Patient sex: F
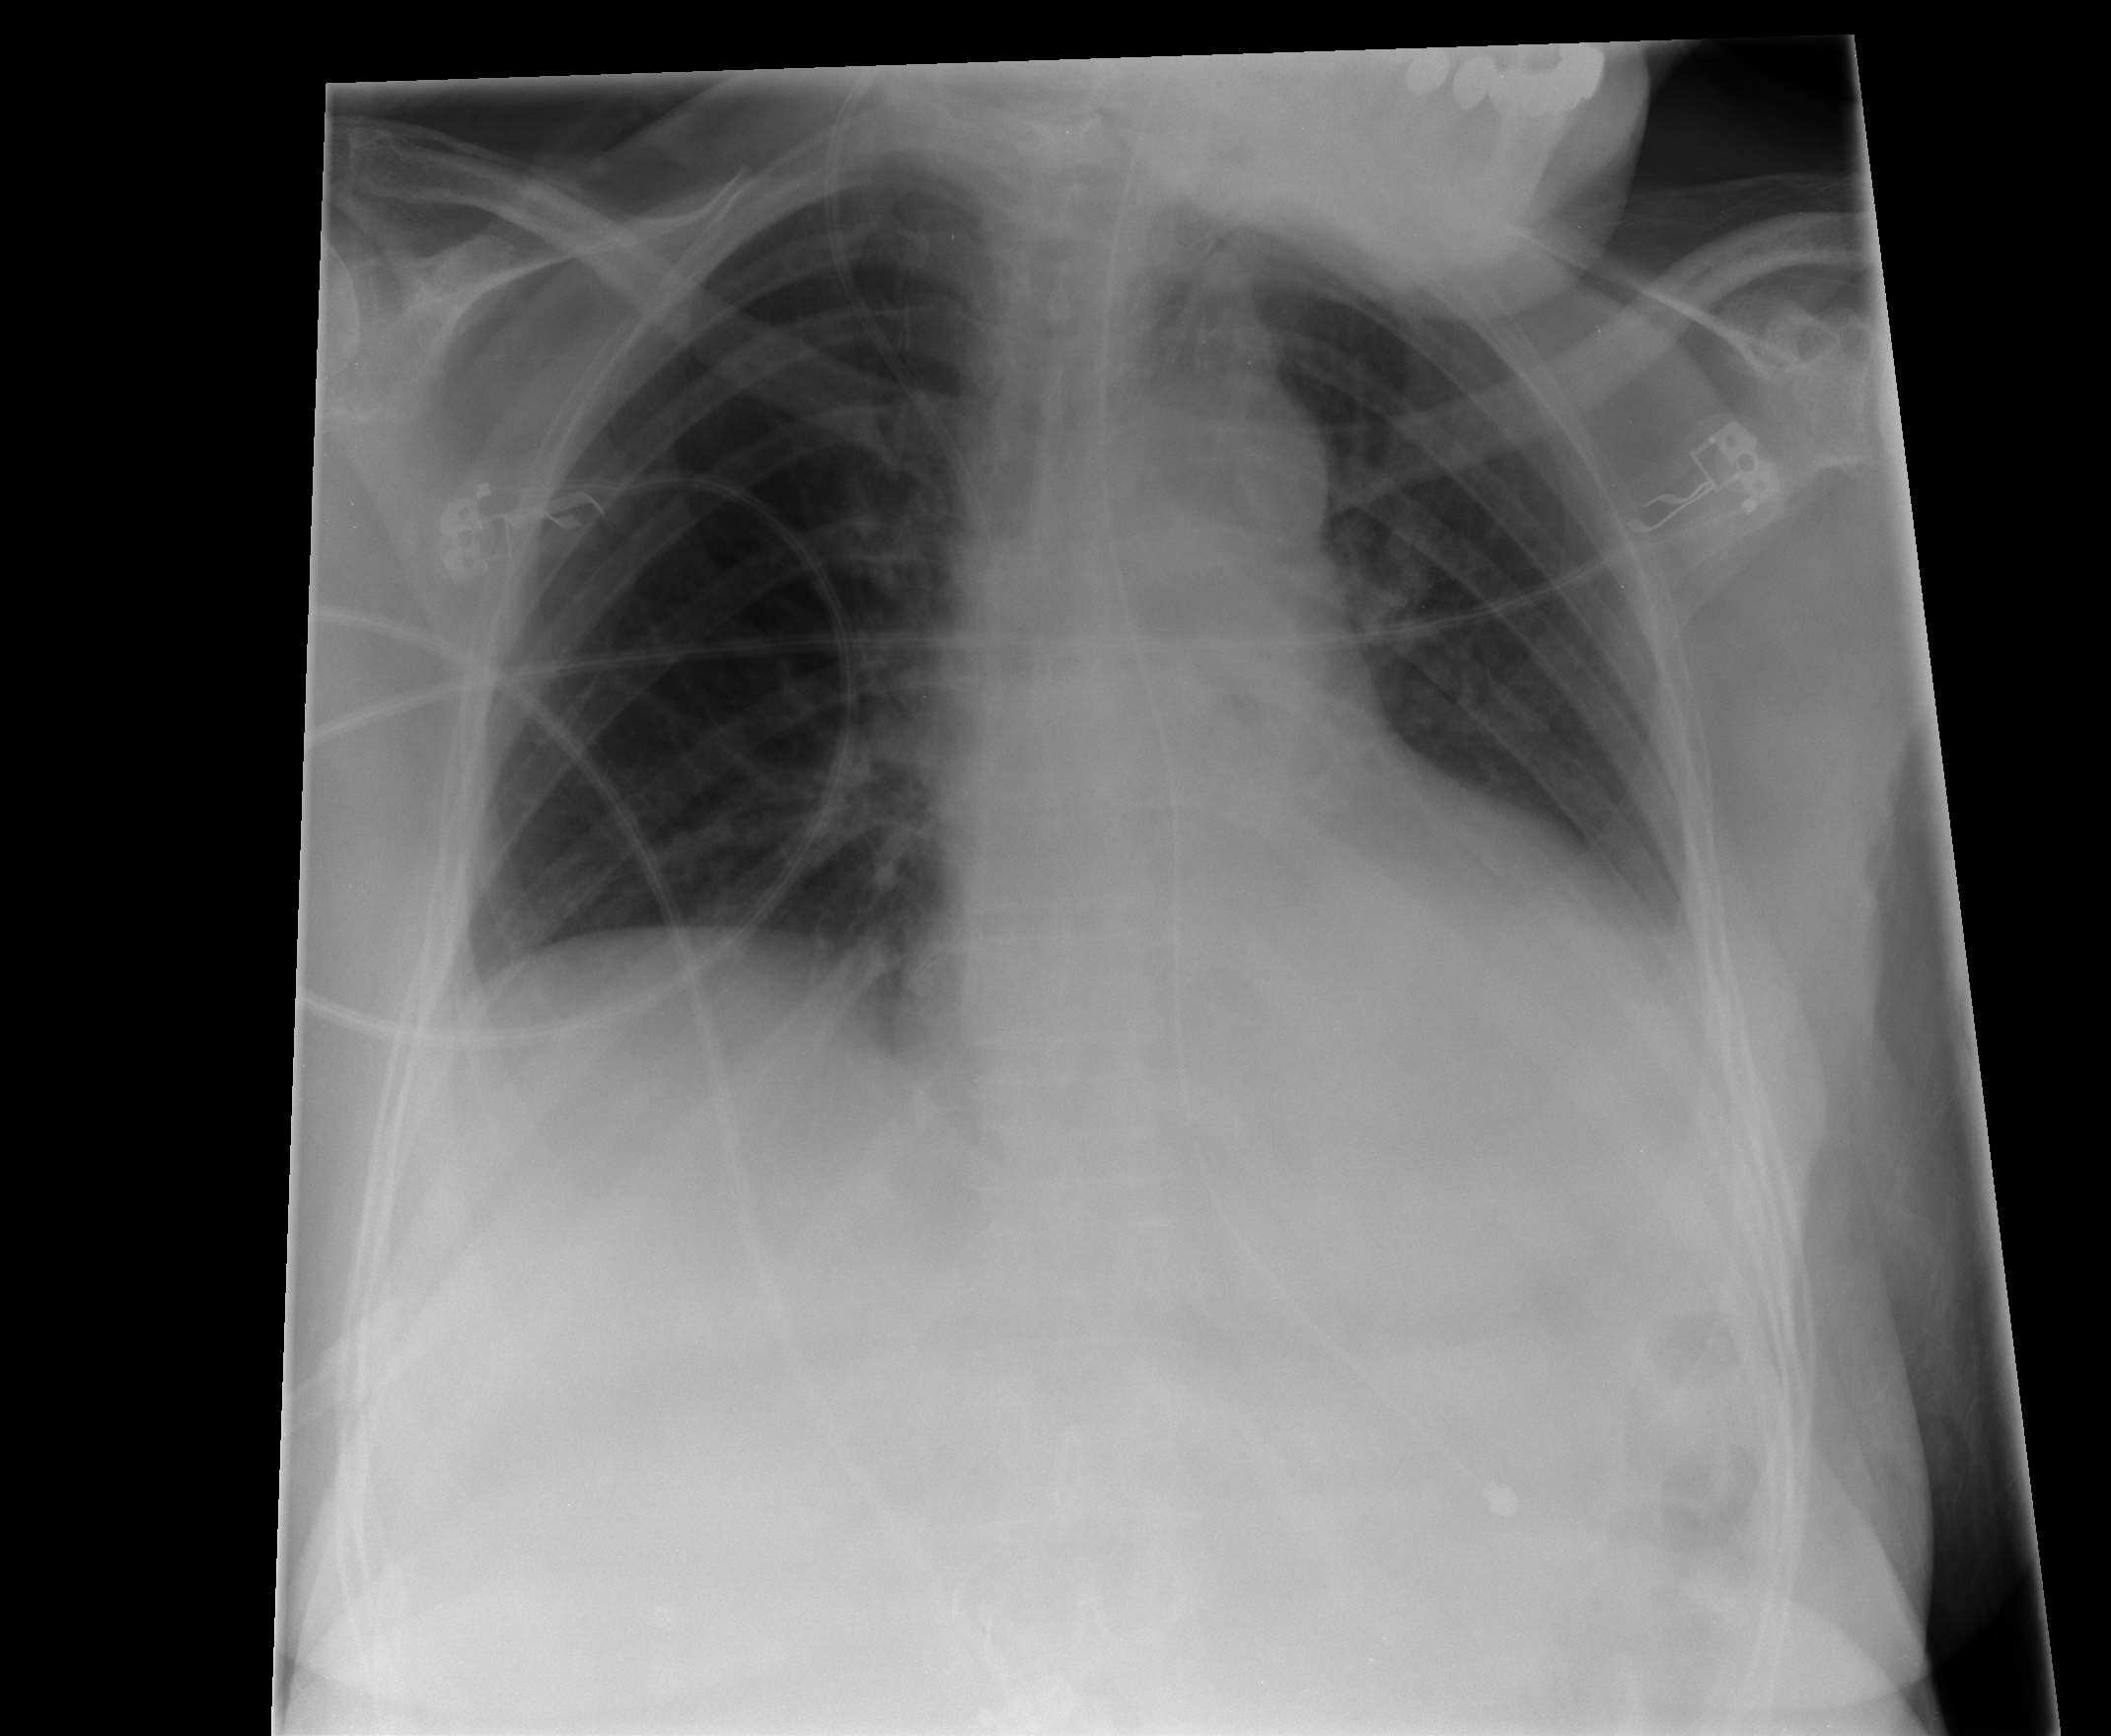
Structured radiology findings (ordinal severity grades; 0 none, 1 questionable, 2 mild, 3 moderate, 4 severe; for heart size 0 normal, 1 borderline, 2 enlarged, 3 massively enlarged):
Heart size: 2
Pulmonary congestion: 0
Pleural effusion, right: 0
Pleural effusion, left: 2
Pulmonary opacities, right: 0
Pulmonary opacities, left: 0
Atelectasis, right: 0
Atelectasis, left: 2